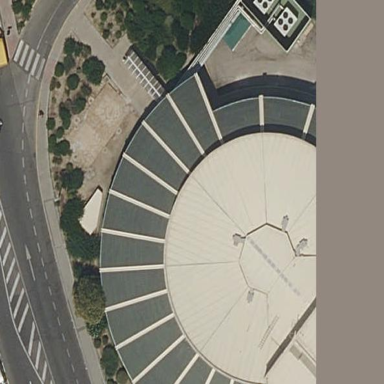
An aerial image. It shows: Building with flat roof. The building's color is #fafafa.